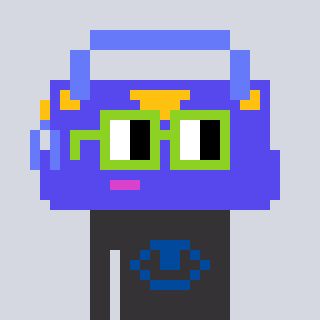
a pixel art character with square light green glasses, a bag-shaped head and a grayscale-colored body on a cool background